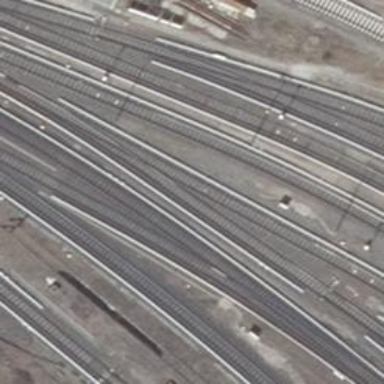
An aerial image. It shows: Light rail electrified railway.